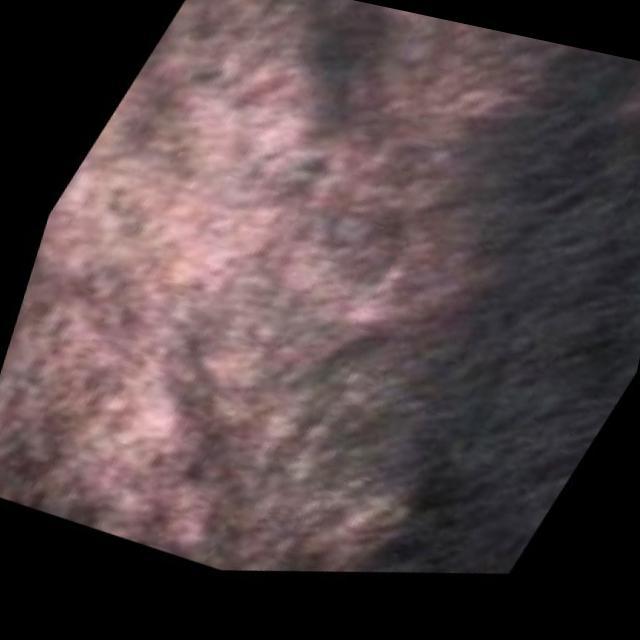
Canine hypersensitivity reaction — allergic skin response with urticaria, erythema, pruritus, and angioedema. May be food, environmental, or flea allergy related.